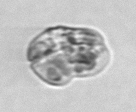
Label: Karenia